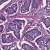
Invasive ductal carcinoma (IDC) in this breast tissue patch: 1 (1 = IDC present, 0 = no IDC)